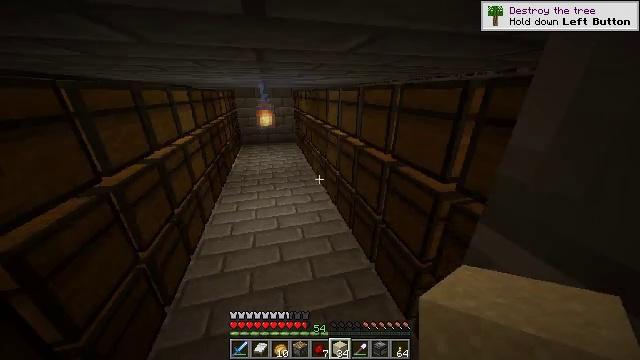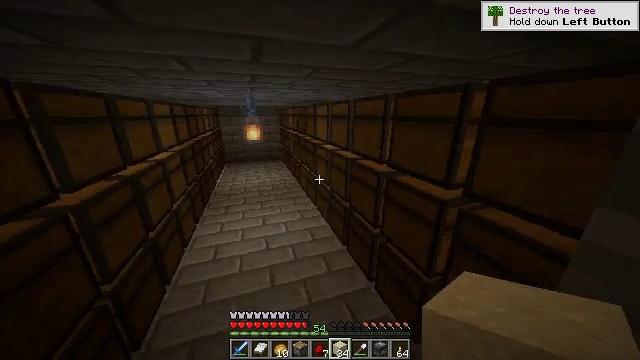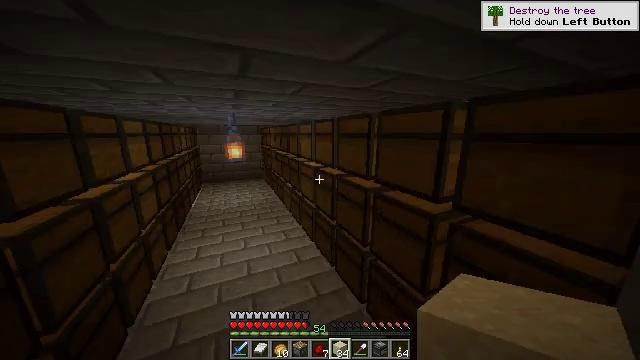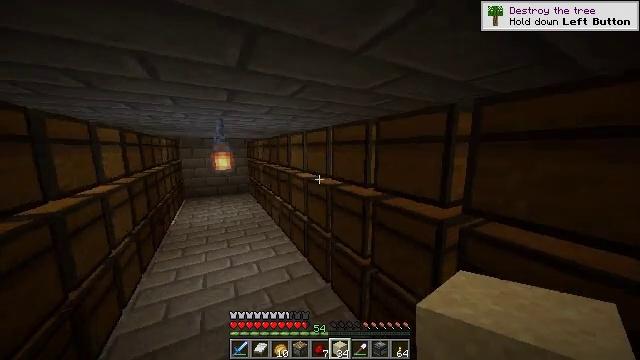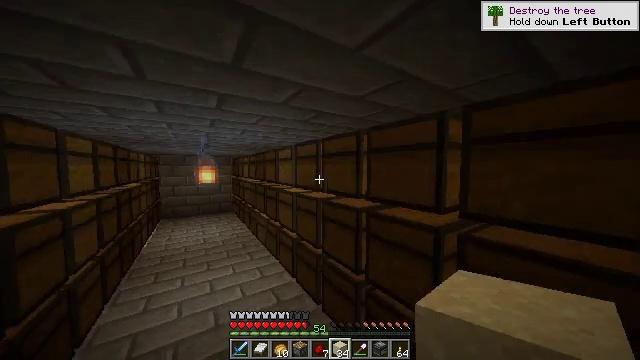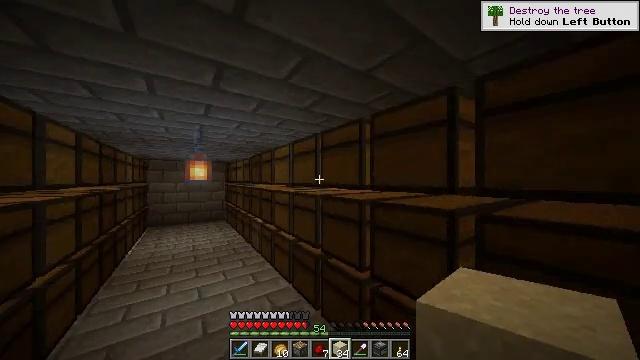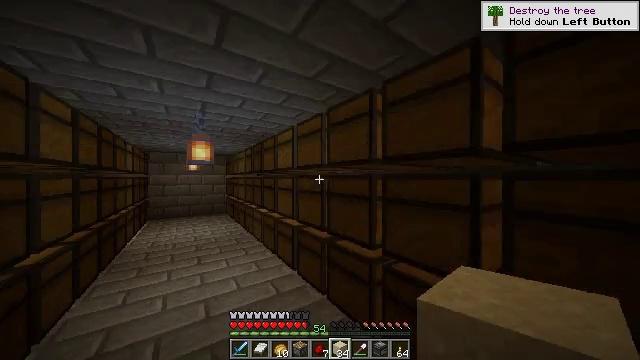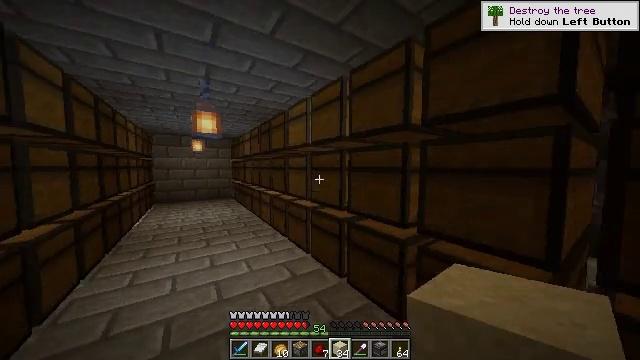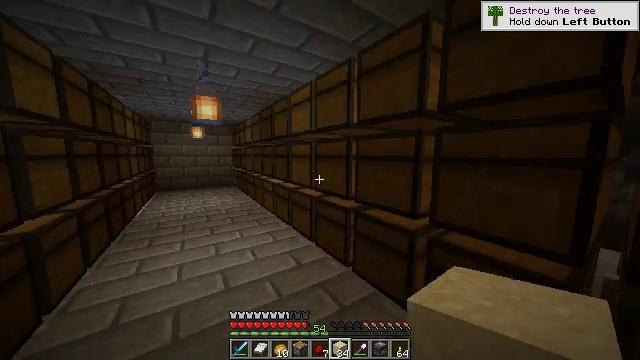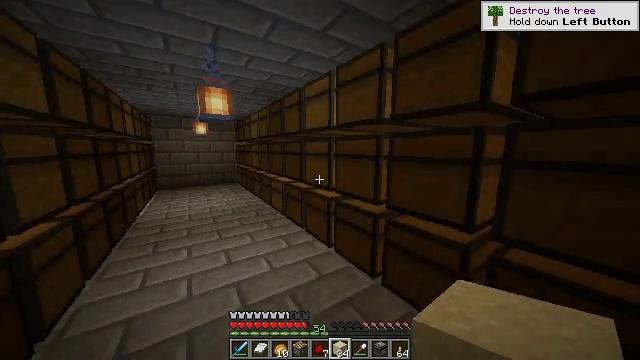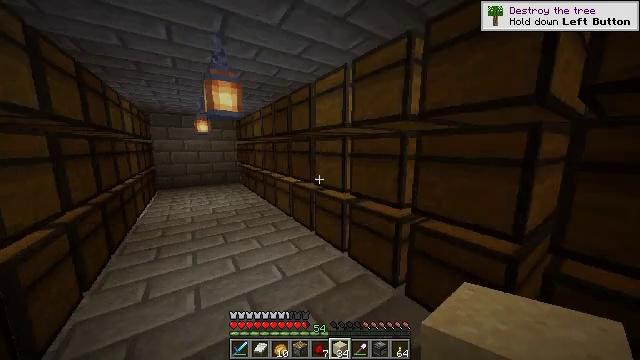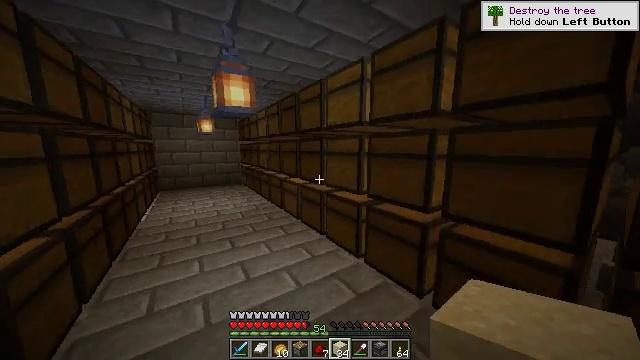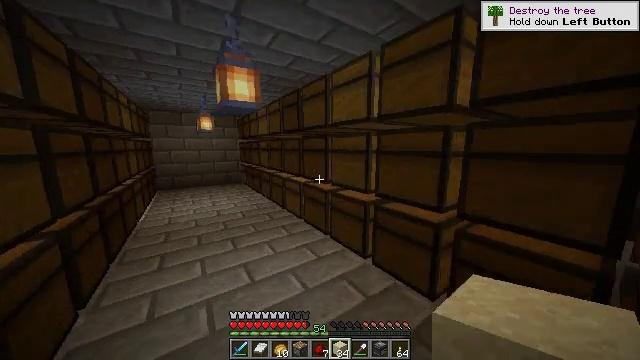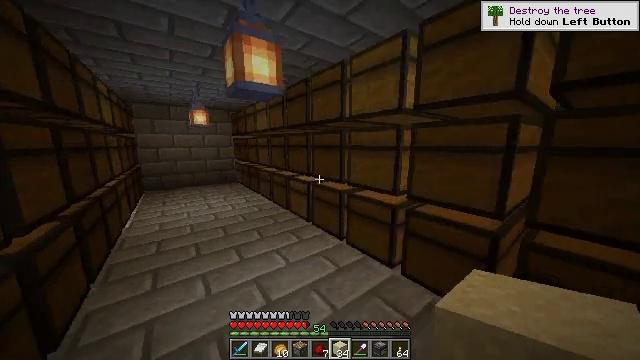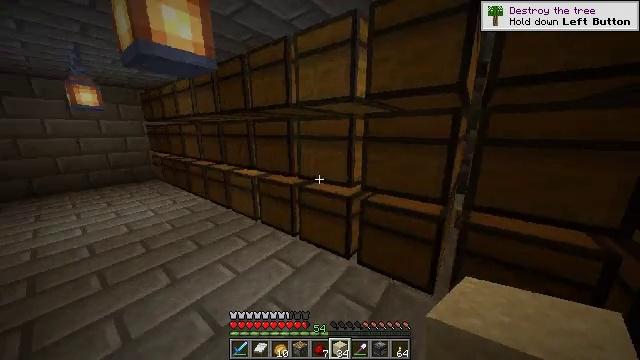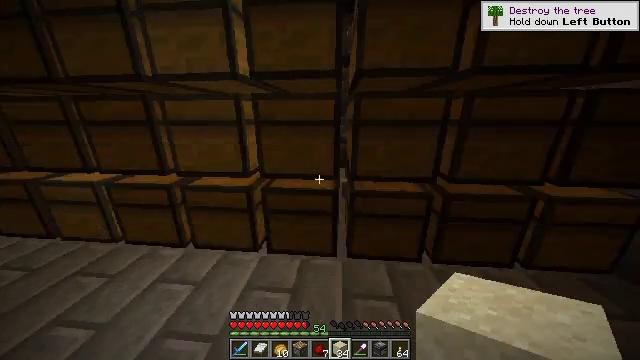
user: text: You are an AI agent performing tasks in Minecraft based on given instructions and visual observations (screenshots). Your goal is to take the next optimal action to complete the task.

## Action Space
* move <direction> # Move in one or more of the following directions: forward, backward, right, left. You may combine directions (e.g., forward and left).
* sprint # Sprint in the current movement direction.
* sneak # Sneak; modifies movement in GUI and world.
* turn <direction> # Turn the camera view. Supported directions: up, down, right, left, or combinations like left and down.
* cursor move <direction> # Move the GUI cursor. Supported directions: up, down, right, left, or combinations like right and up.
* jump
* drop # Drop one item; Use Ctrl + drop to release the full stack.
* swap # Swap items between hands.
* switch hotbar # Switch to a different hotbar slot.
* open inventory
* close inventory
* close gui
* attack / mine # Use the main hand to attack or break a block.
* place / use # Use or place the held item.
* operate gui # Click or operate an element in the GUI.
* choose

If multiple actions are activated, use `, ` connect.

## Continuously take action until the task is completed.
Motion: motion action
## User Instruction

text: Form an observer with the crafting table.
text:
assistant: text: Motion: move forward and move left, turn right and up
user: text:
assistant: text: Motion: move forward and move left, turn right and up
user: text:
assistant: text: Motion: move forward and move left, turn right and up
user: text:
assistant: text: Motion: move forward and move left, turn right and up
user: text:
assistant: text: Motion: move forward and move left, turn right and up
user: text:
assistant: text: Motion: move forward and move left
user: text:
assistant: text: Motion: move forward and move left, turn down
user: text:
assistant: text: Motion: move forward and move left, turn down
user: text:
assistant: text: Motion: move forward and move left, turn down
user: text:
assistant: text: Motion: move forward and move left
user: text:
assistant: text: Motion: move forward and move left
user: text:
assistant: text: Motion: move forward and move left
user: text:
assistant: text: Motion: move forward and move left, turn right
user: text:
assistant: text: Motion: move forward, turn right and down
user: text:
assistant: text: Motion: turn right and down
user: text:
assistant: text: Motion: move right, turn right and down
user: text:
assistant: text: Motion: move right, turn right
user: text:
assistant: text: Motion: move forward and move right, turn right
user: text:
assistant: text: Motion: move forward and move right
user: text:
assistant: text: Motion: move forward and move right
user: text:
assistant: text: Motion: move forward and move right
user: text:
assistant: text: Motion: turn left
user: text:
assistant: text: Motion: turn up
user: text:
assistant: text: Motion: use / place
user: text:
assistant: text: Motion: use / place
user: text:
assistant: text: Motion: use / place
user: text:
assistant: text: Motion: no_op
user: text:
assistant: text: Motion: no_op
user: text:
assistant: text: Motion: open gui
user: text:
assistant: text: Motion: cursor move up